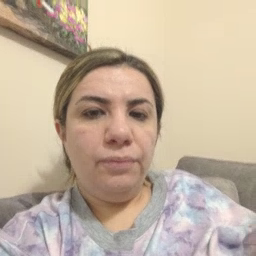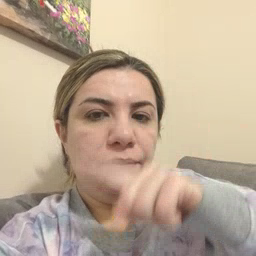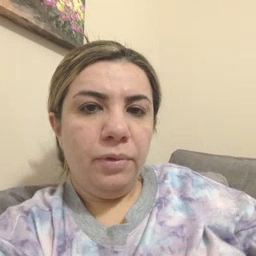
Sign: mouse